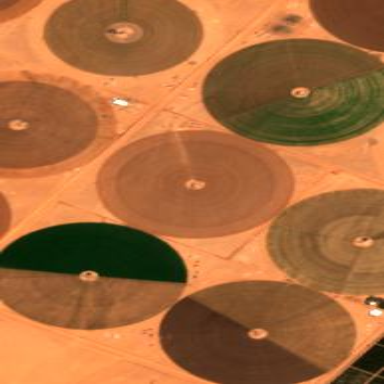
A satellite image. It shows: Farmland with pivot irrigation system.